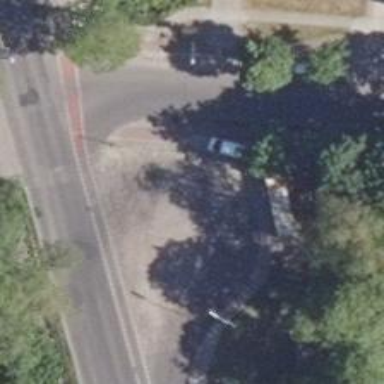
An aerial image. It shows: Public transport stop position.